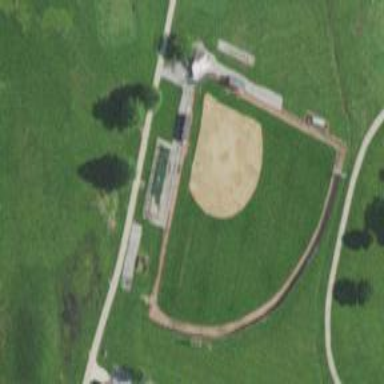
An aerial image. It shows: Softball pitch for leisure land activities.